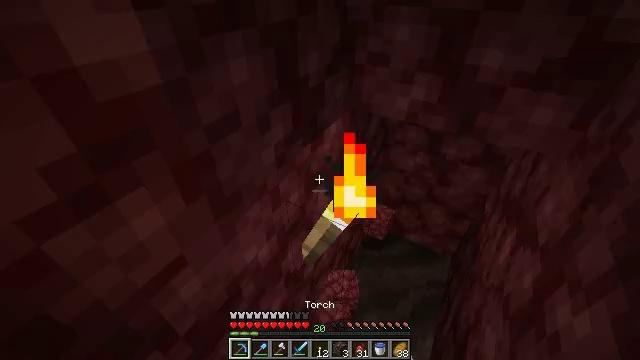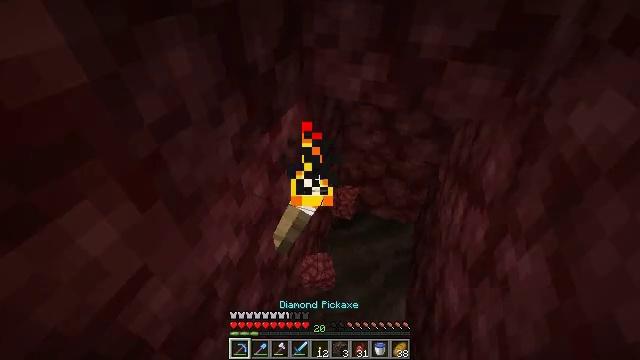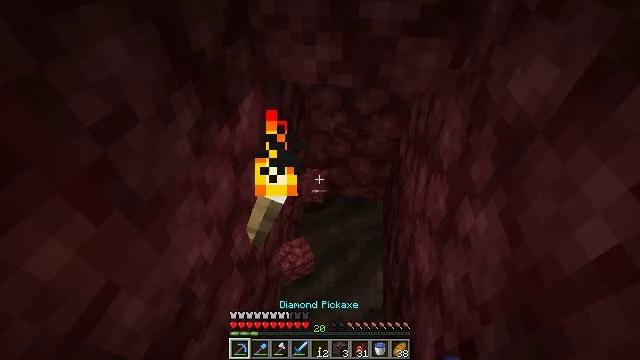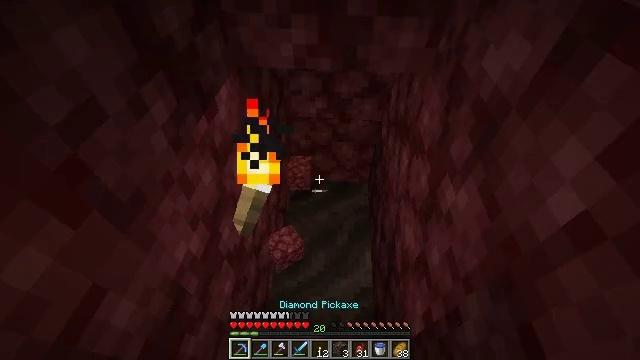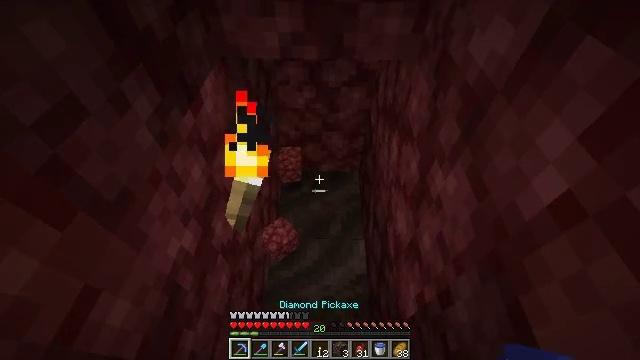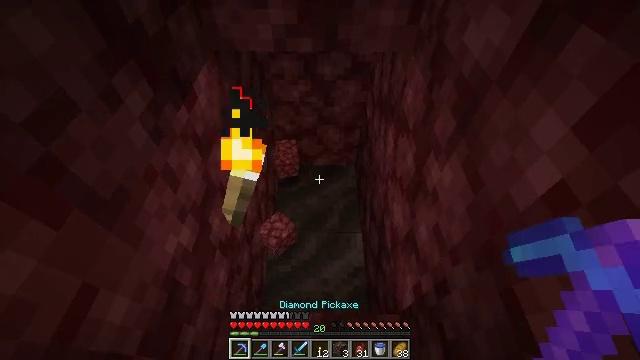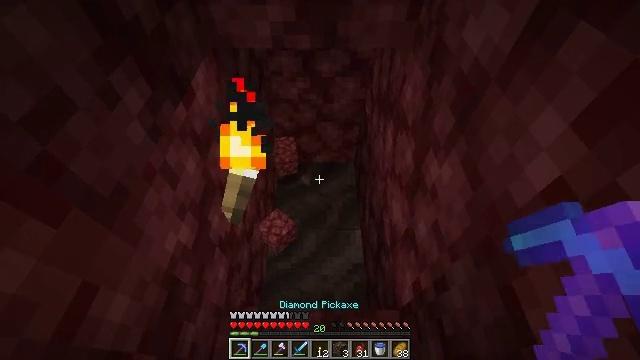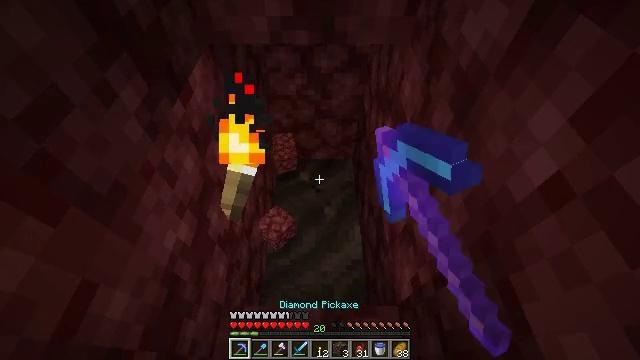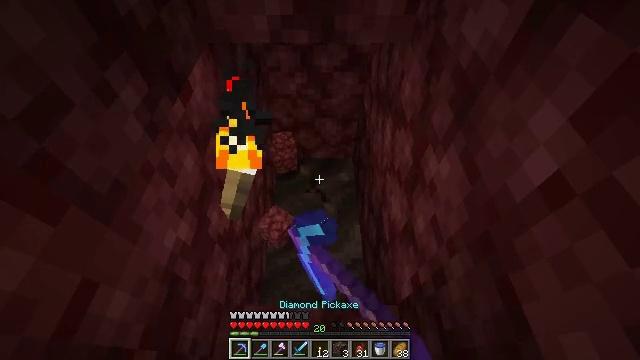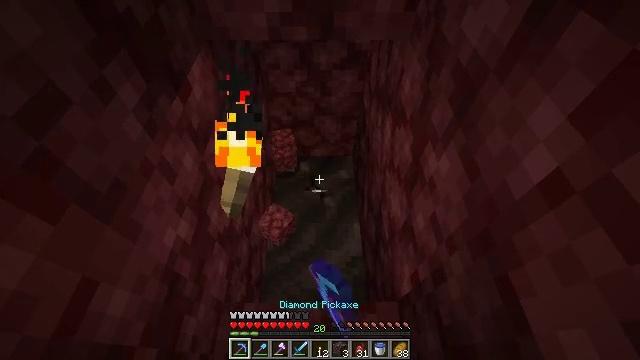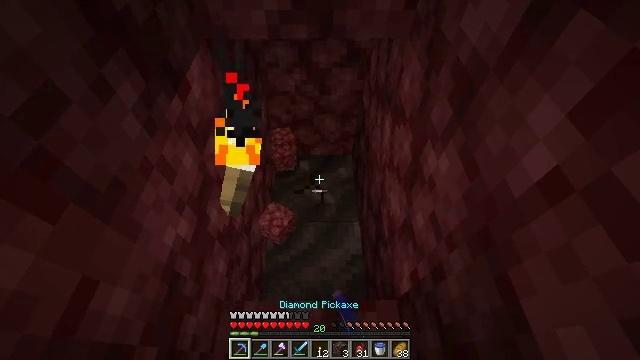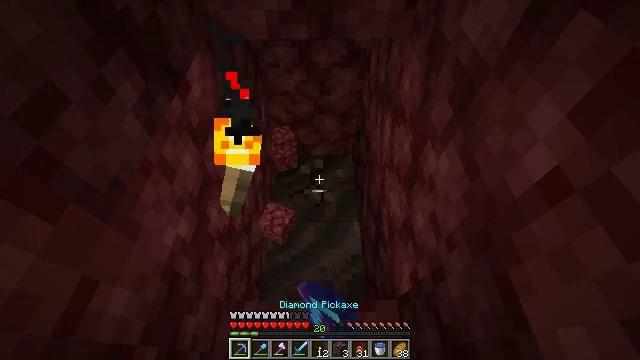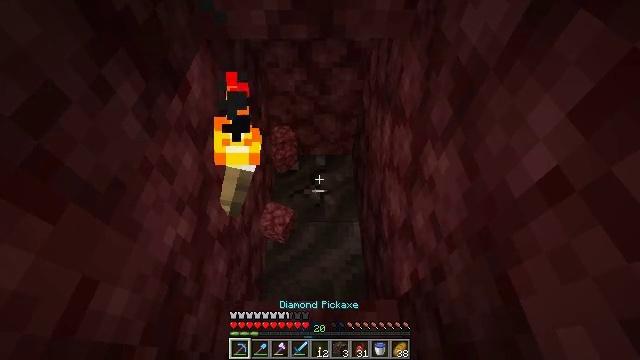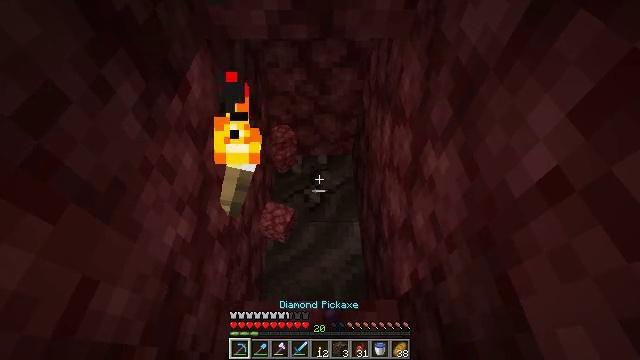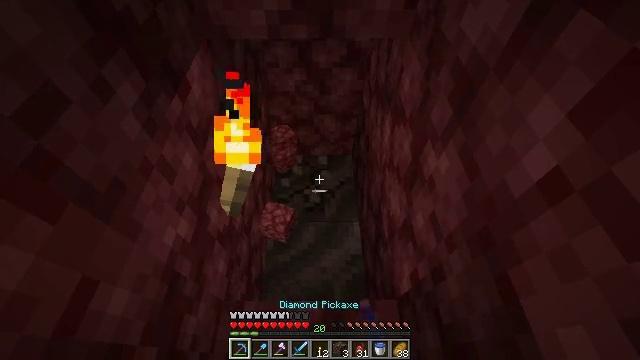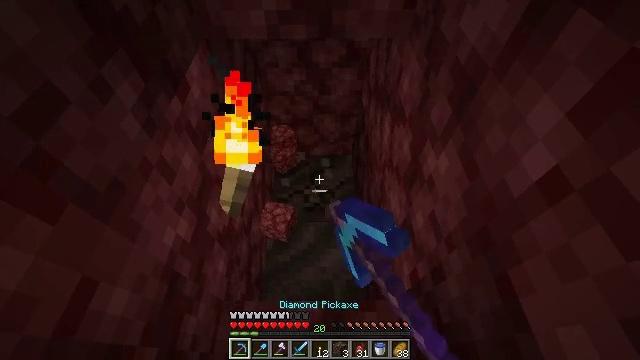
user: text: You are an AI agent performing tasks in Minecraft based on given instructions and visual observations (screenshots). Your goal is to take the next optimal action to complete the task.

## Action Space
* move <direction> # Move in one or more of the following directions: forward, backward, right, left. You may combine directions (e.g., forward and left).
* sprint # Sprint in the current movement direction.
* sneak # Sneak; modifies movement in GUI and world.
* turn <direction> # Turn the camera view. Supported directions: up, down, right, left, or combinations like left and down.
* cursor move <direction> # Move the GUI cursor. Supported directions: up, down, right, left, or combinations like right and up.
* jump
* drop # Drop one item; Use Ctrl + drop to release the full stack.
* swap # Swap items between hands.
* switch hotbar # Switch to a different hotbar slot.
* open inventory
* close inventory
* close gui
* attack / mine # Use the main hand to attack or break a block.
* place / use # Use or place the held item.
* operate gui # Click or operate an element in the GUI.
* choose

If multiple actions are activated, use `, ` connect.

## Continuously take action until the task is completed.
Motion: motion action
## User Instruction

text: Mine soul soil in the Nether.
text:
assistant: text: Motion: turn right and down, switch to hotbar 1
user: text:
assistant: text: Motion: turn right and down, switch to hotbar 1
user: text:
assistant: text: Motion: turn right and down
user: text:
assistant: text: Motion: turn right and down
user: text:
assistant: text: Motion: turn right and down
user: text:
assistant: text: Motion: attack / mine
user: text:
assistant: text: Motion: attack / mine
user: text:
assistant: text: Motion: attack / mine
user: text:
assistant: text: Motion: attack / mine
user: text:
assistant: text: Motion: attack / mine
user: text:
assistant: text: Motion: attack / mine
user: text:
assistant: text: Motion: attack / mine
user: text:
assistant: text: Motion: attack / mine
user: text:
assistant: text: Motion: attack / mine
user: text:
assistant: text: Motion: attack / mine
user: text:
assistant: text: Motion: attack / mine
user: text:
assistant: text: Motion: attack / mine
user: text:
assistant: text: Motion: turn up, attack / mine
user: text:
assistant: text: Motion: attack / mine
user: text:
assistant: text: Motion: attack / mine
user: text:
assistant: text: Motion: turn up, attack / mine
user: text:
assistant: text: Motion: turn up, attack / mine
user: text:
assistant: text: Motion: turn up, attack / mine
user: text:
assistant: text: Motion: turn up, attack / mine
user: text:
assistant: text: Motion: attack / mine